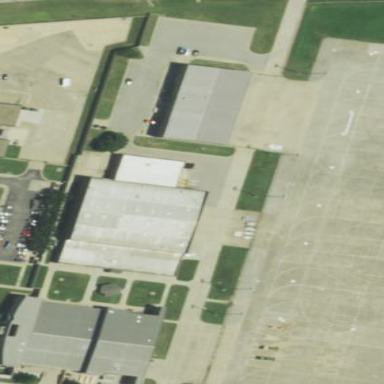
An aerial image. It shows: Hangar building.